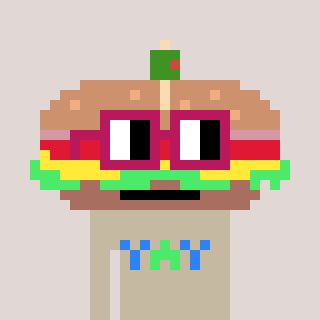
a pixel art character with square dark red glasses, a sandwich-shaped head and a bege-colored body on a warm background